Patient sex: M
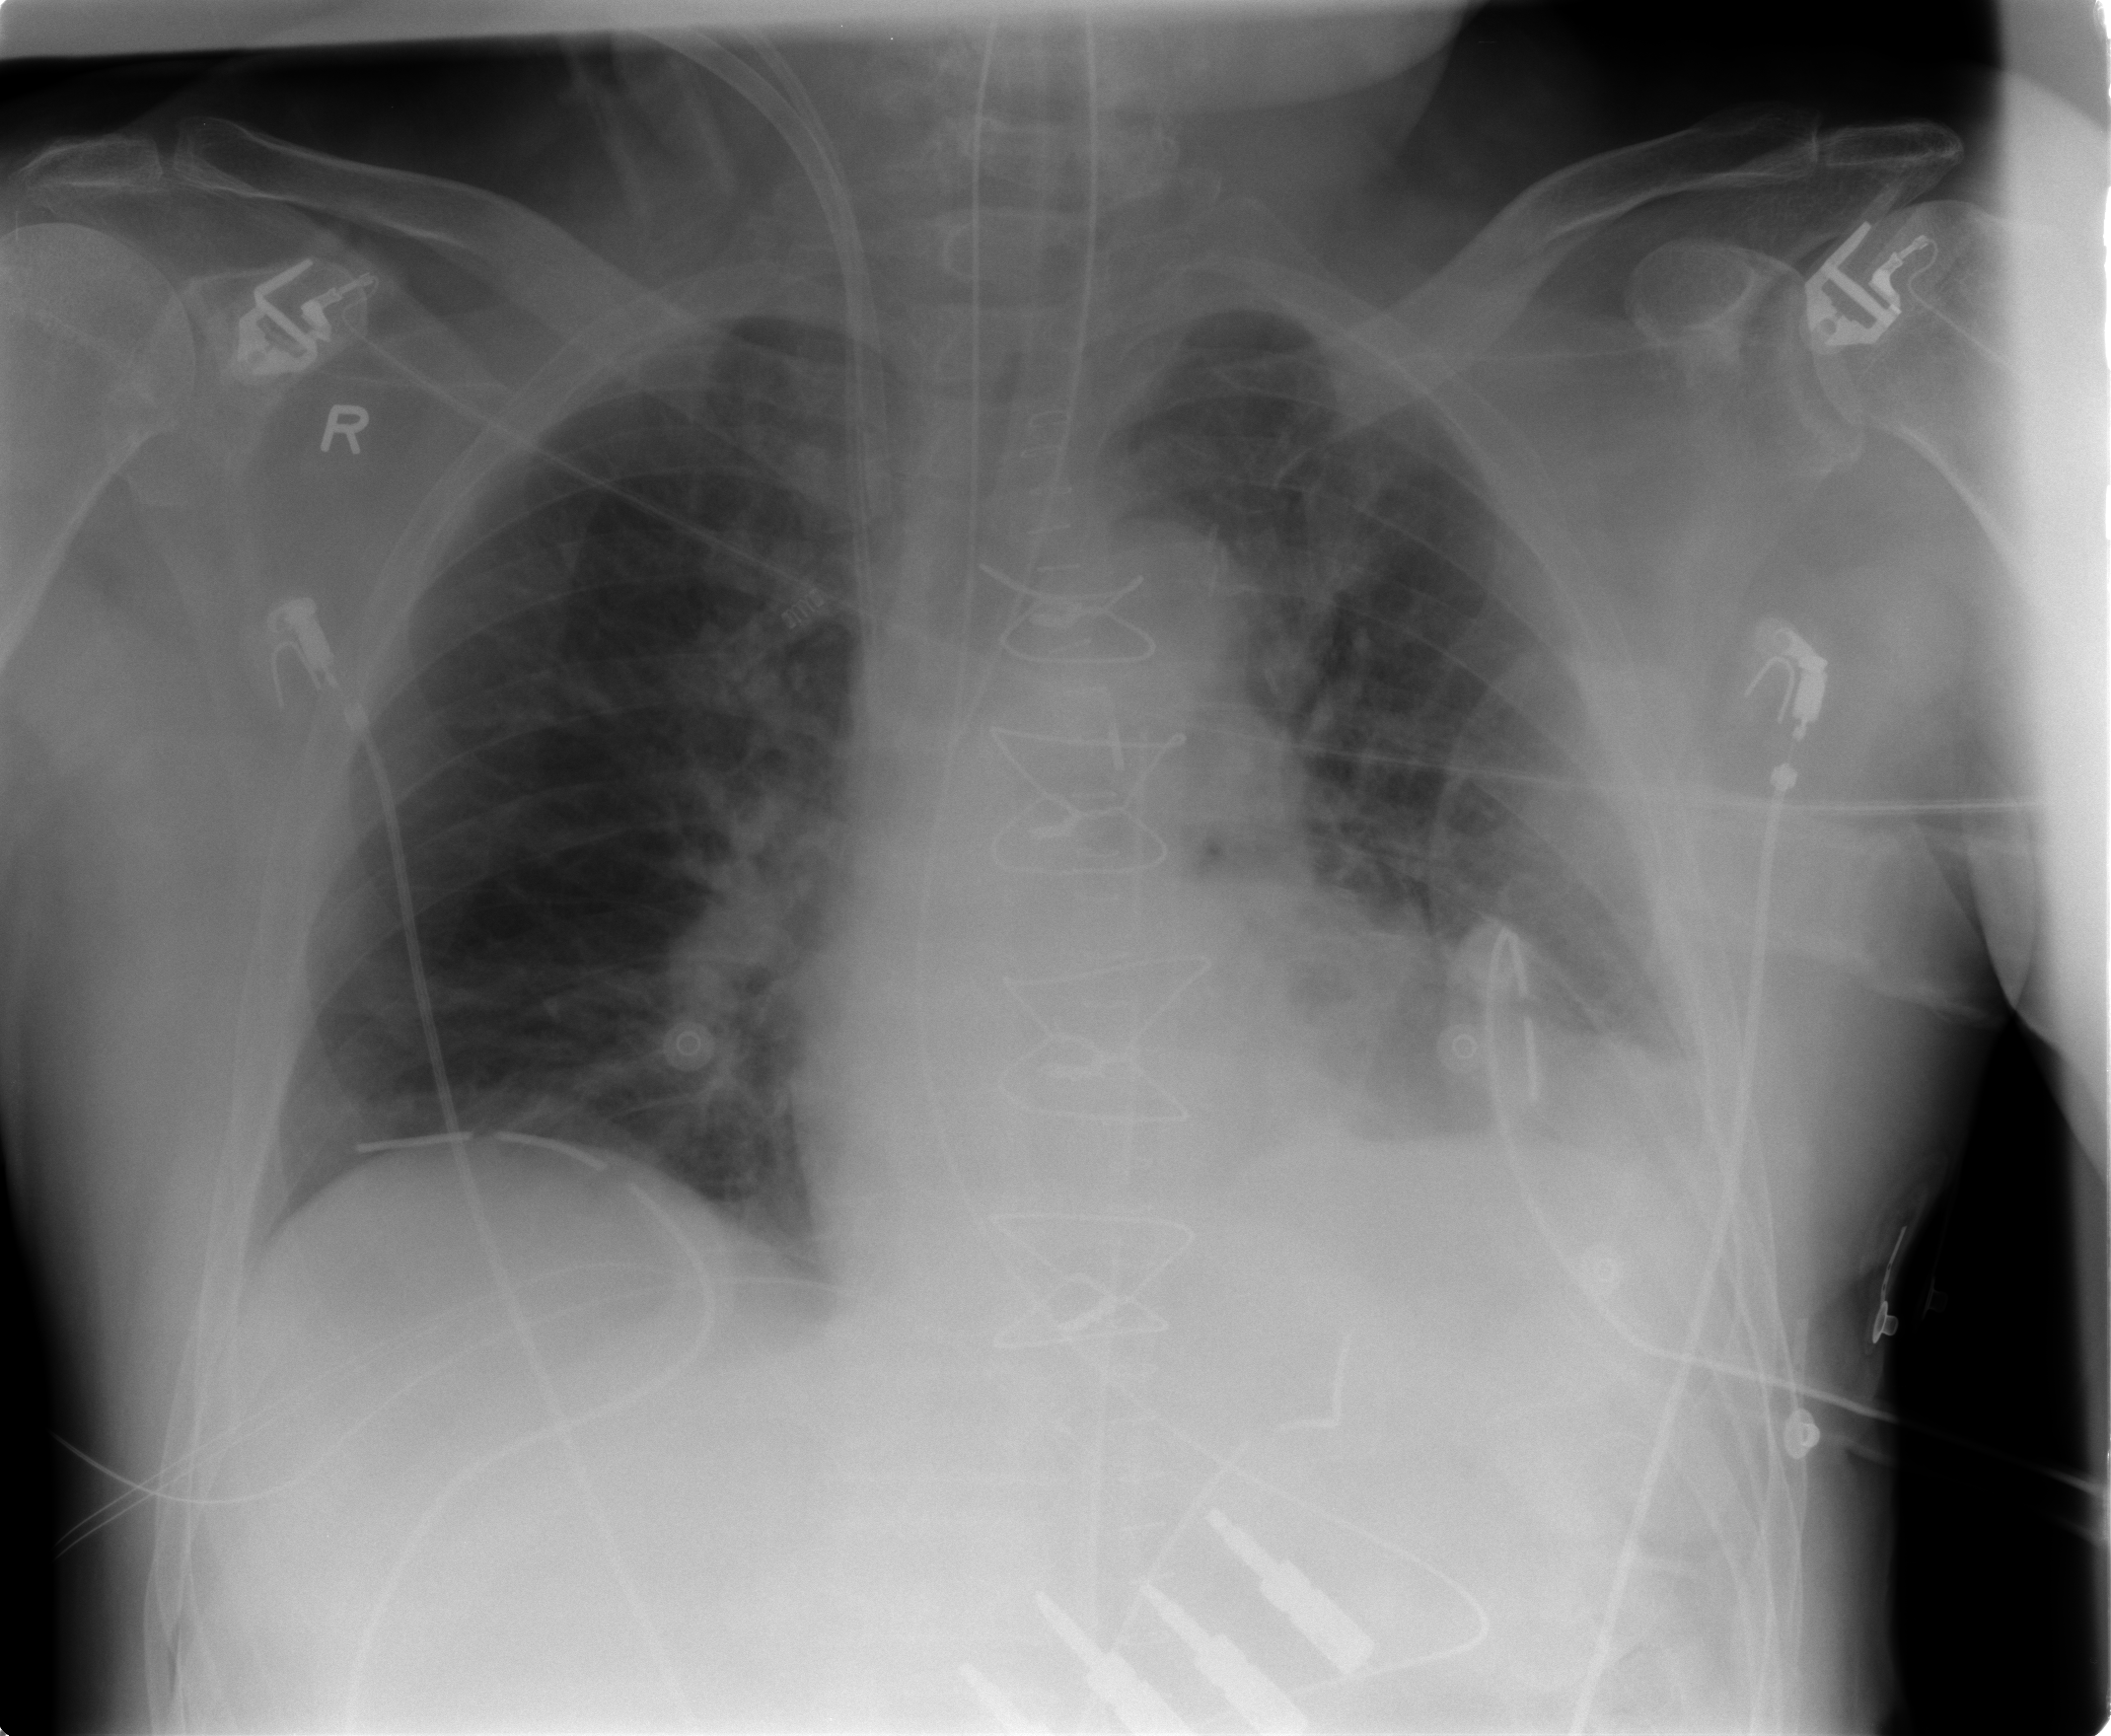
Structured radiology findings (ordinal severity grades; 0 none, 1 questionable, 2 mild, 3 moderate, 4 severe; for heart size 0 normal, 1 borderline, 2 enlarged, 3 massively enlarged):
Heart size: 0
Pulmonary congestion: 0
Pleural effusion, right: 0
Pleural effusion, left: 2
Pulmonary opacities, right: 0
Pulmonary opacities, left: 0
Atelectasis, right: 0
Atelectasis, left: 2